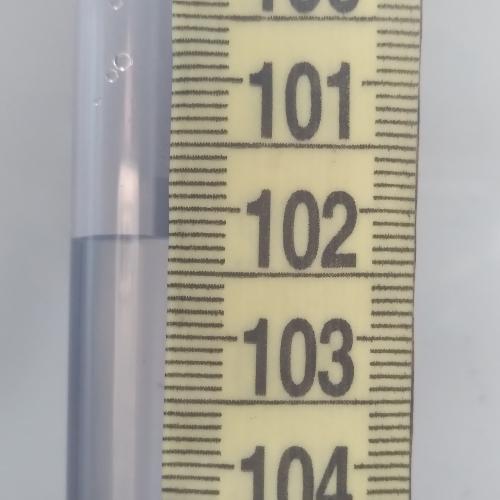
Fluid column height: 102.2 cm